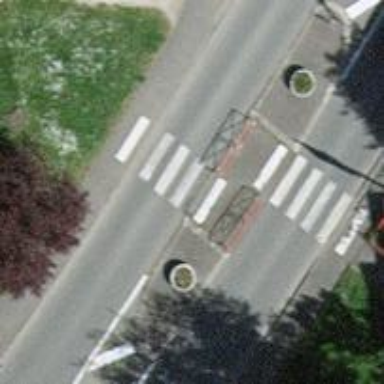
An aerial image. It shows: Zebra crossing with central island.